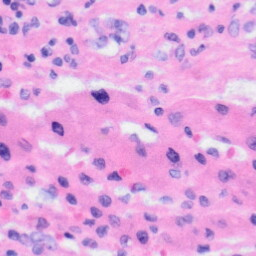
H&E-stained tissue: Liver